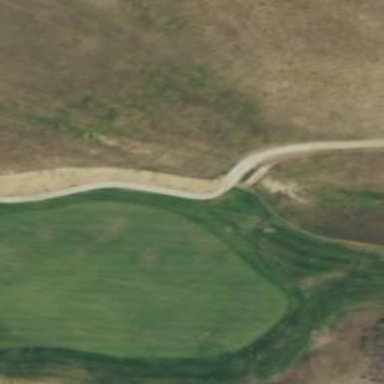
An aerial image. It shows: Path bridge designed for golf carts. It is Golf Cart Path.